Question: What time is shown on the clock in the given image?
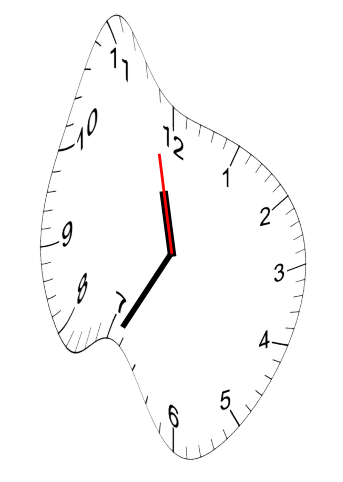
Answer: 11:34:58